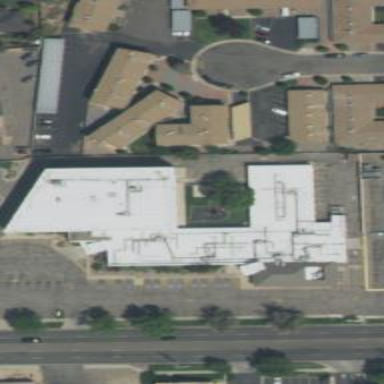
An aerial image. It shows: Clinic building offering healthcare services.